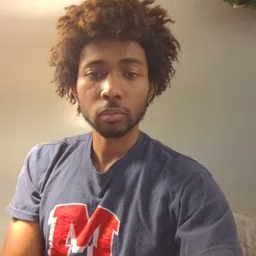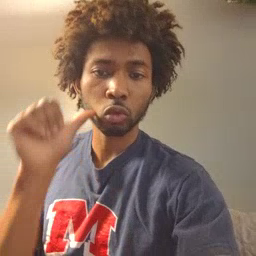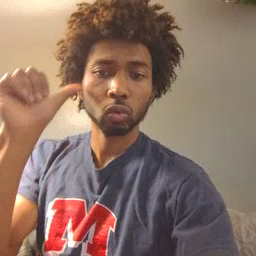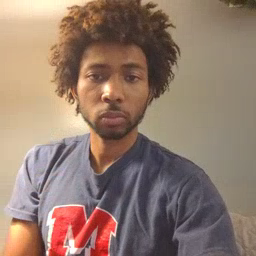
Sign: yesterday